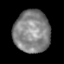
Tissue: lung
Cell type: Others
Senescence score: 0.223
Nuclear area (px): 1497
Mean DAPI intensity: 132.5